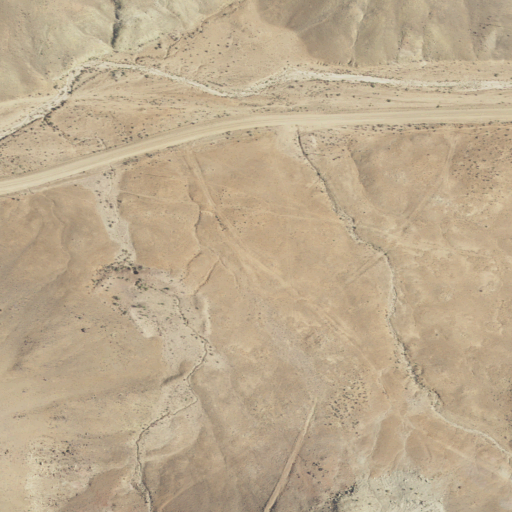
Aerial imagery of plain(s) in Utah named Black Steer Park containing shrub, open development, and low intensity development